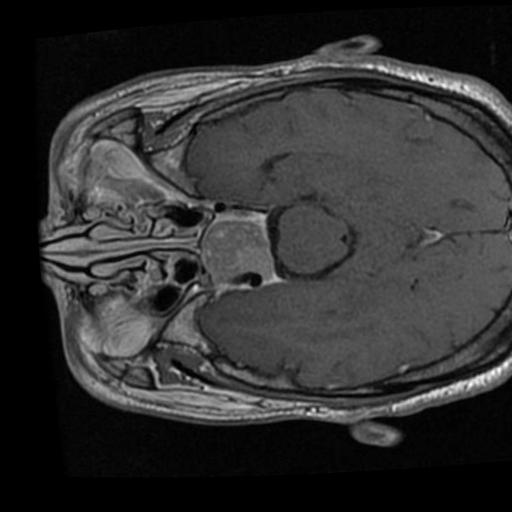
Label: brain_tumor